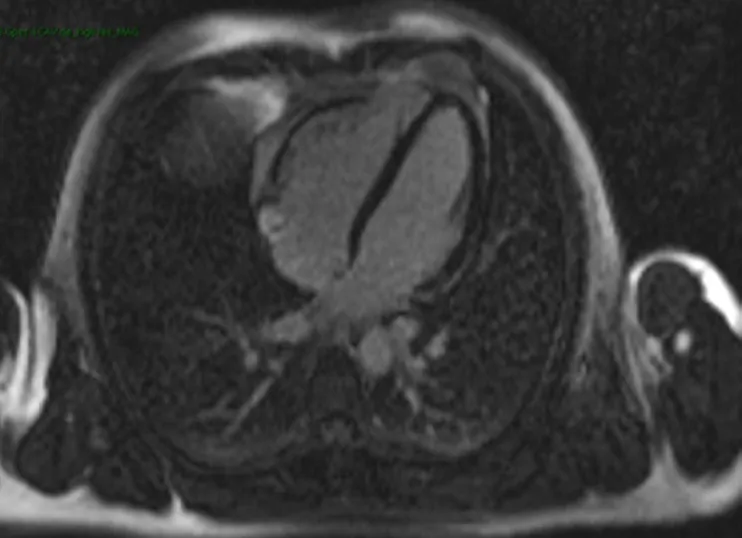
phase Sensitive Inversion Recovery (PSIR) on T1 weighted images: subepicardial minor delayed enhancement after administration of gadolinium.
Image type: radiology (mri)